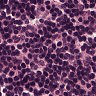
Metastatic tissue present: no